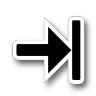
Cursor type: resize_e
OS/theme: linux-adwaita
Variant: default